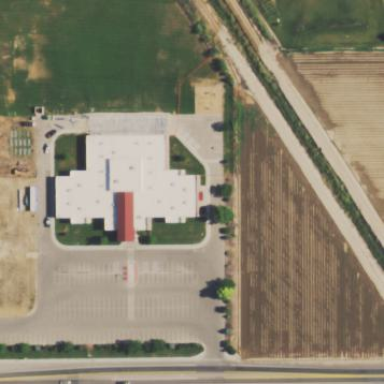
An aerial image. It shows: School building.